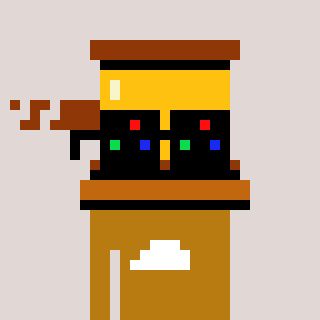
a pixel art character with square black sunglasses, a gavel-shaped head and a gold-colored body on a warm background